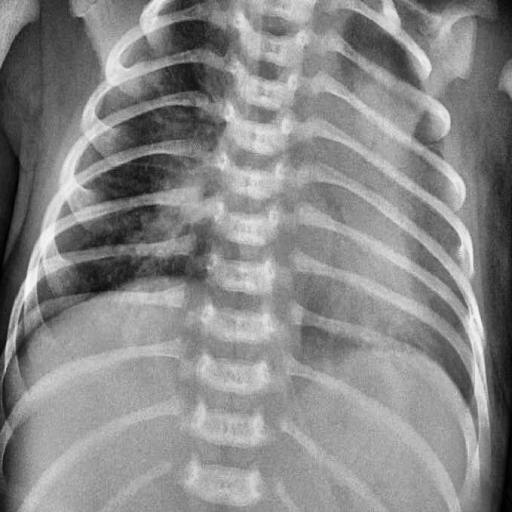
Finding: PNEUMONIA